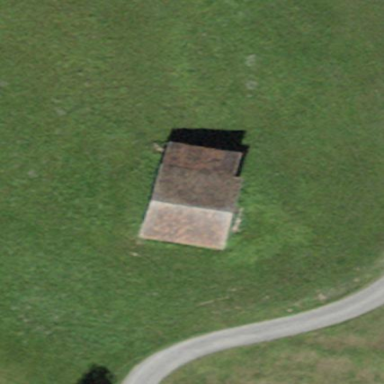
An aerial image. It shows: Shed building.